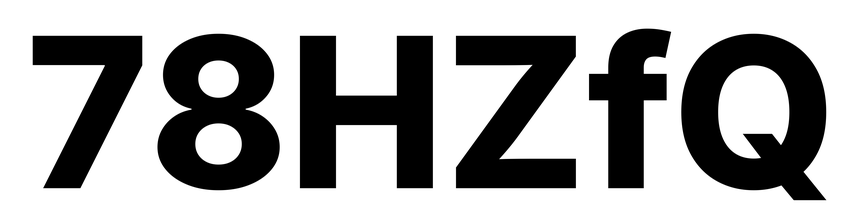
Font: Inter_ExtraBold